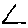
Label: triangle